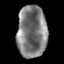
Tissue: prostate
Cell type: Myeloid cells
Senescence score: 0.2723
Nuclear area (px): 1518
Mean DAPI intensity: 124.02